Question: I try to get result like this:

But "il","plaka kodu","bolge" does not appear.
I couldn't find where did i miss.
I did enter JTable parameters but it does not show up.
Here is my code:
'''
public jp_10() {
super("JTable");
Container con = getContentPane();
setLayout(new FlowLayout());
Object sutun[] = { "Il", "Plaka Kodu", "Bolge"};
Object satir[][] = { { "Izmir", "35", "Karsiyaka" },
{ "Istanbul", "34", "Beykoz" }, { "Bursa", "16", "Camlik" } };
tablo = new JTable(satir, sutun);
con.add(tablo);
tablo.setCellSelectionEnabled(true);
ListSelectionModel model = tablo.getSelectionModel();
model.setSelectionMode(ListSelectionModel.SINGLE_SELECTION);
model.addListSelectionListener(this);
etiket1 = new JLabel("Secilen veri: ");
con.add(etiket1);
etiket2 = new JLabel();
con.add(etiket2);
setSize(500,200);
setVisible(true);
}
@Override
public void valueChanged(ListSelectionEvent e) {
int sutunIndis = tablo.getSelectedColumn();
int satirIndis = tablo.getSelectedRow();
Object seciliEleman;
seciliEleman = tablo.getValueAt(satirIndis, sutunIndis);
etiket2.setText(String.valueOf(seciliEleman));
}
'''
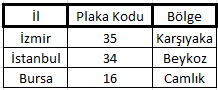
Answer: That is called a table header.
the easiest way to display a table header is to add your 'JTable' to a 'JScrollPane' first:
'''
con.add(new JScrollPane(tablo));
'''